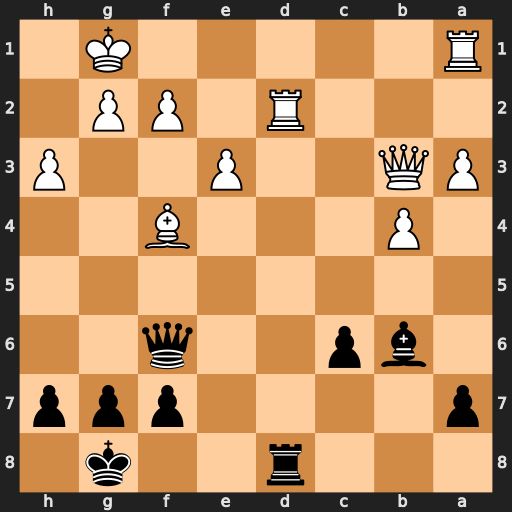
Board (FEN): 3r2k1/p4ppp/1bp2q2/8/1P3B2/PQ2P2P/3R1PP1/R5K1
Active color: b
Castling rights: -
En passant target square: -
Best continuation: Qxa1+ Kh2 Rxd2